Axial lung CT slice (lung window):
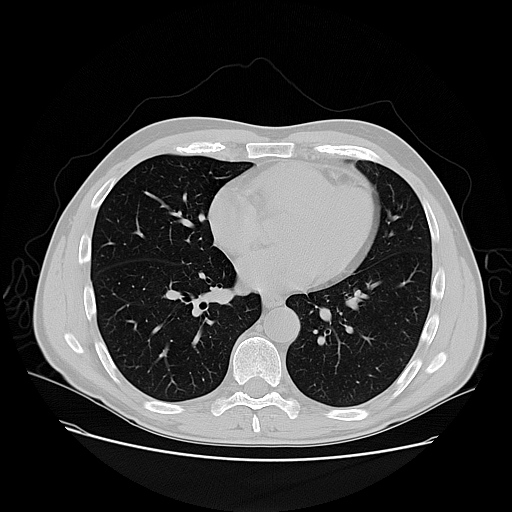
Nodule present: no